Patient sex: M
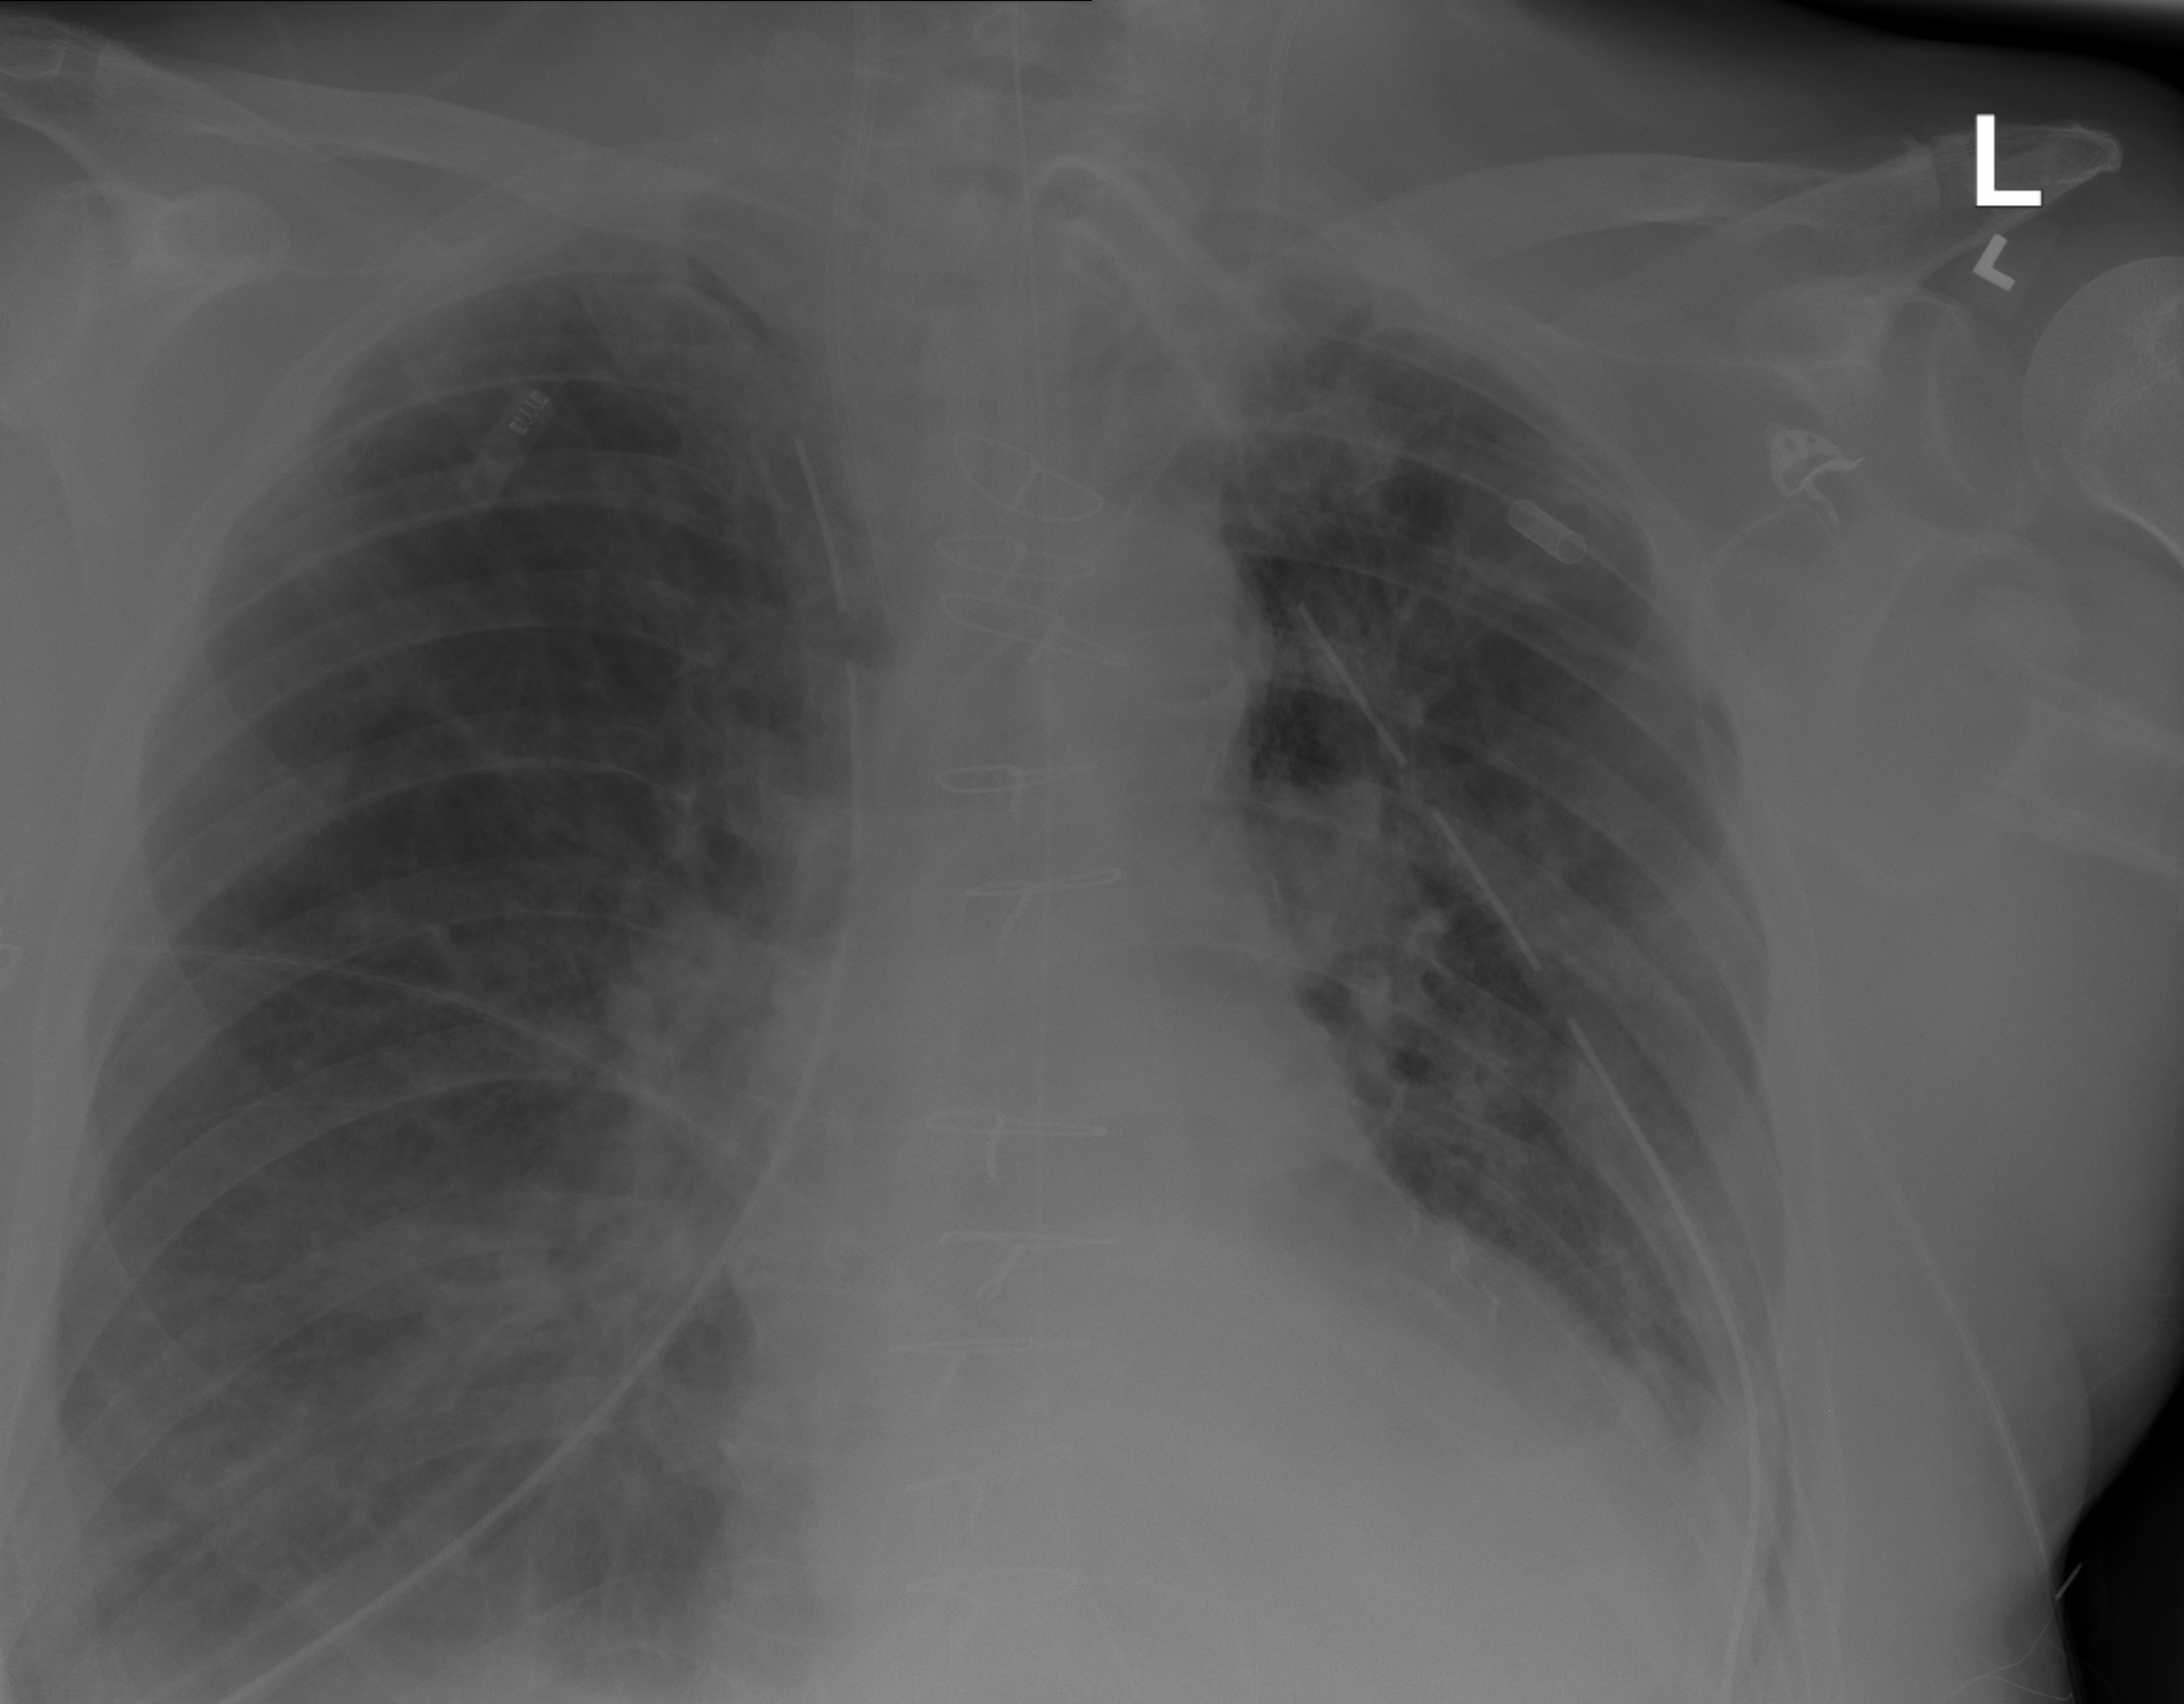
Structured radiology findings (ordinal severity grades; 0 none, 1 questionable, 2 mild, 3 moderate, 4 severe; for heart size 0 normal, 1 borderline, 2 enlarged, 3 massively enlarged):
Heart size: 2
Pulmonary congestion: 2
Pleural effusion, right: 2
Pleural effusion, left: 2
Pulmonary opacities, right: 2
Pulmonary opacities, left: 1
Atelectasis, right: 2
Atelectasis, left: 2